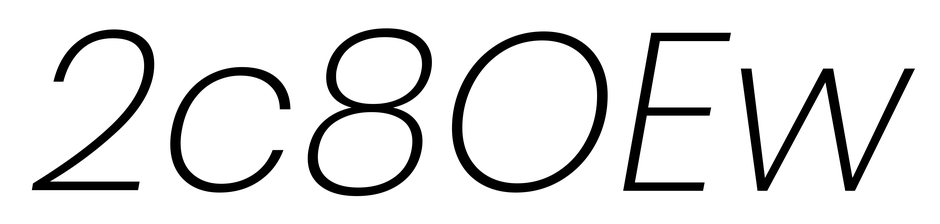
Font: Poppins-ExtraLightItalic